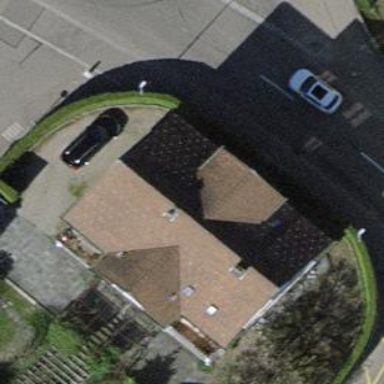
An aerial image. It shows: Gabled building.